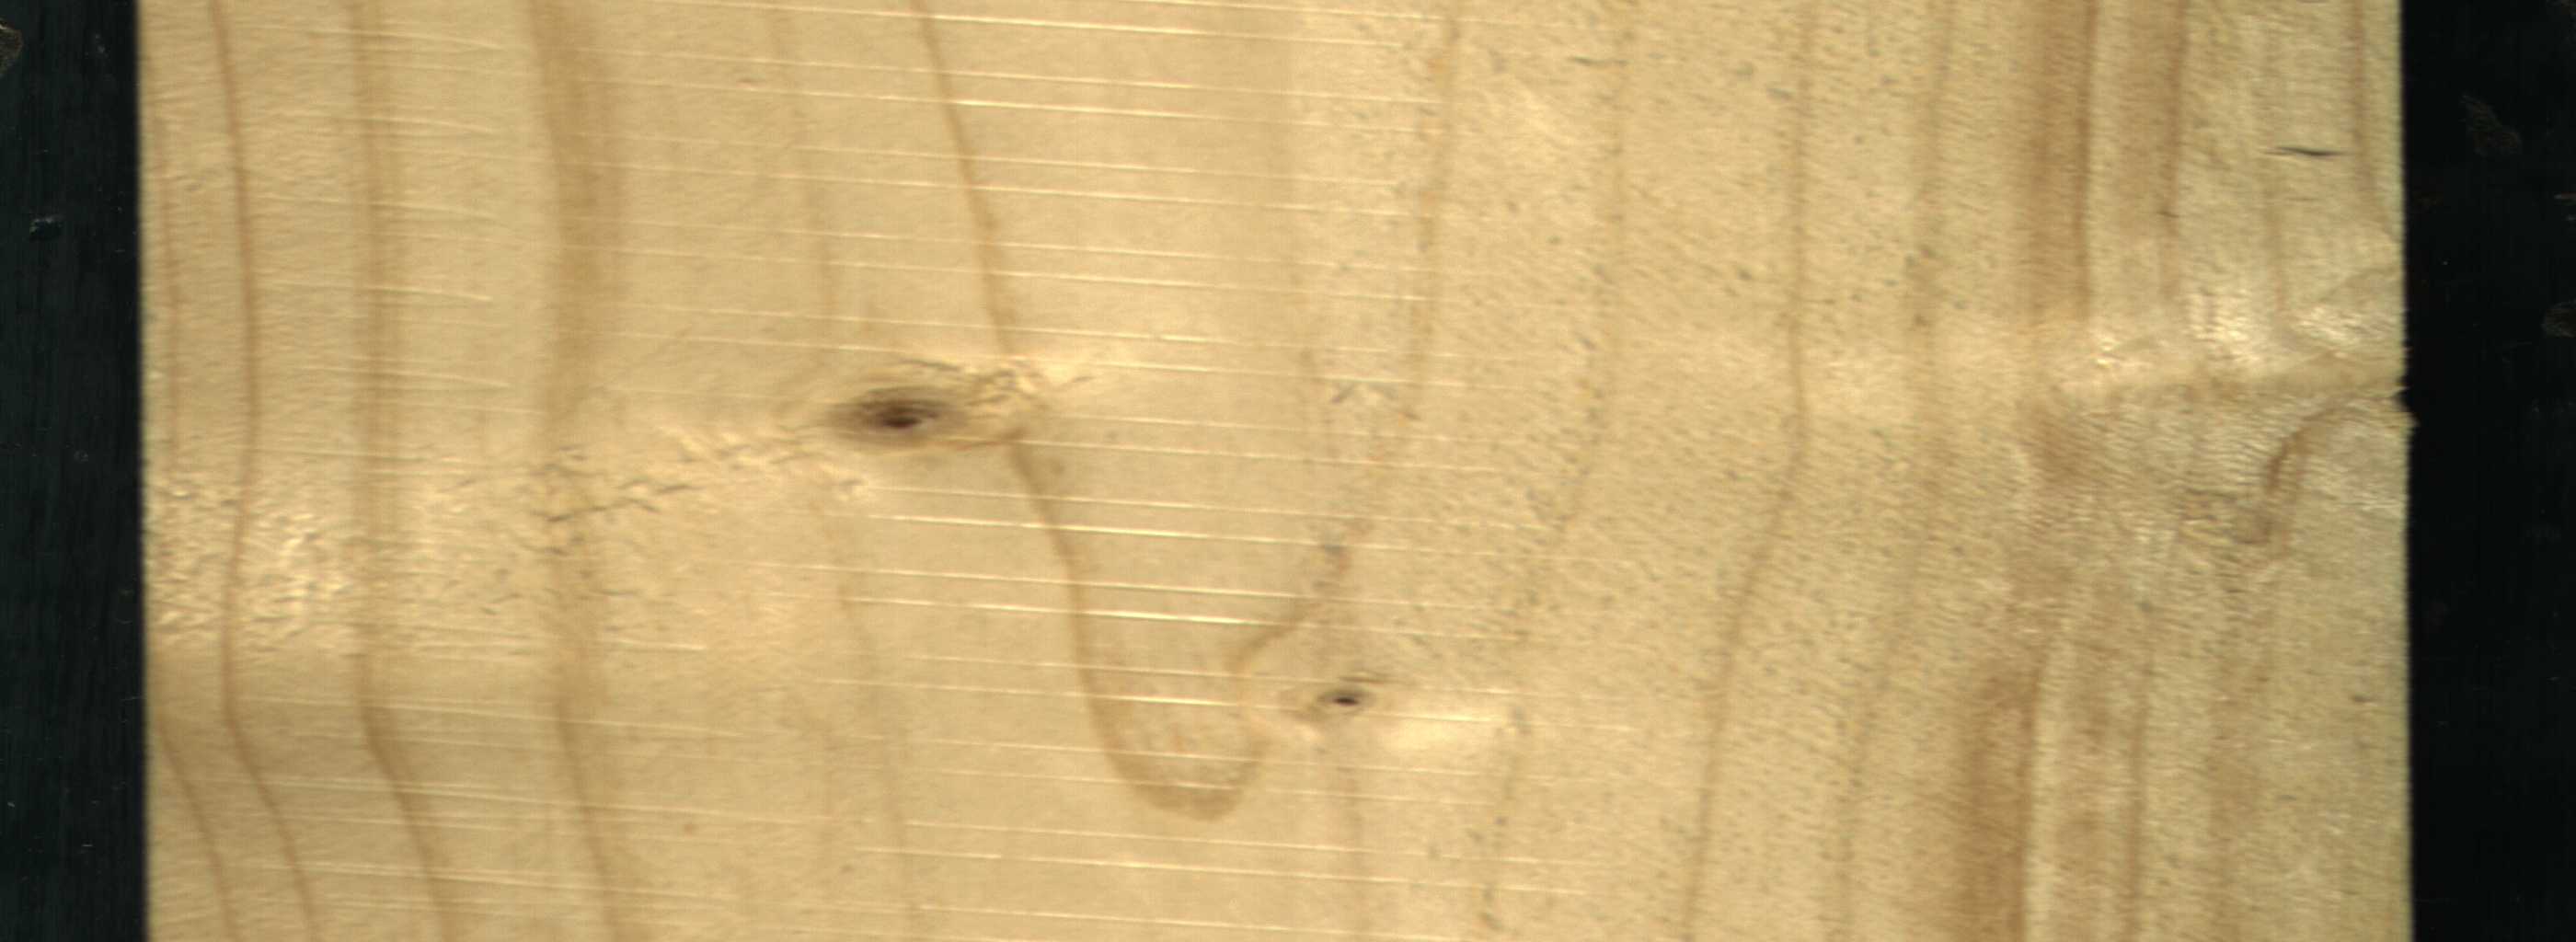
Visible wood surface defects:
Live_Knot
Live_Knot